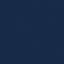
Land use / land cover class: SeaLake